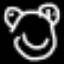
Label: frog